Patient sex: F
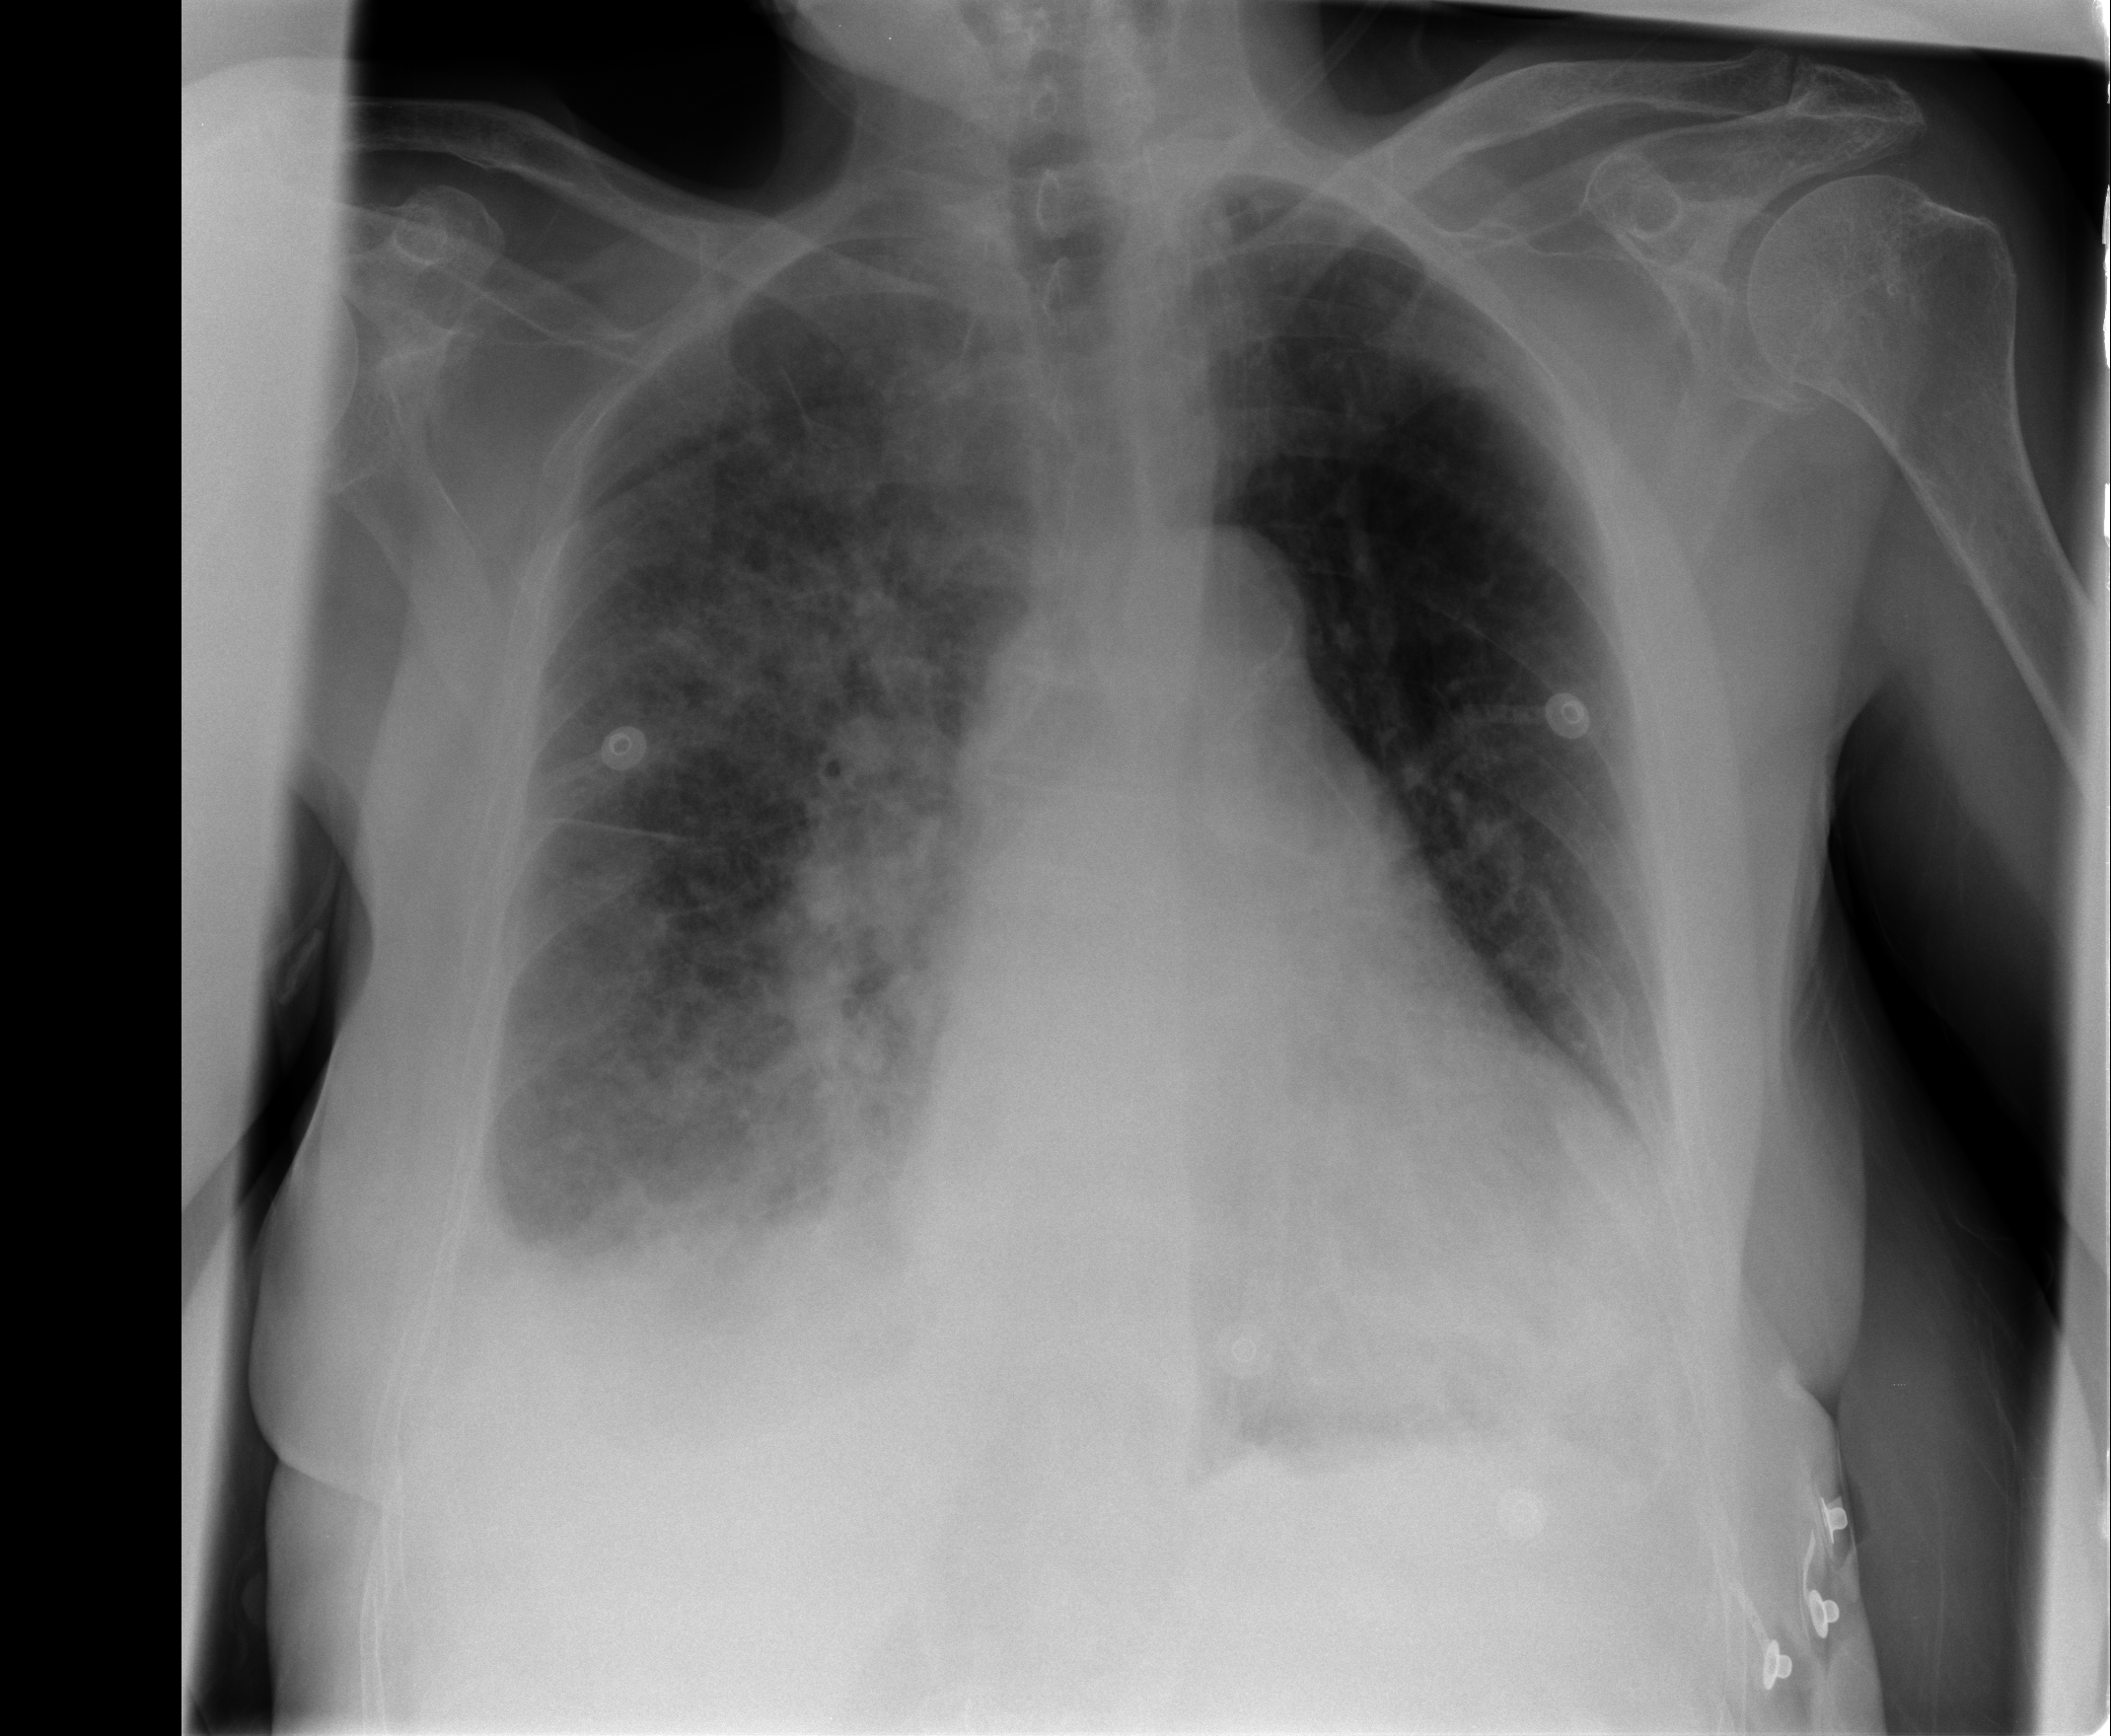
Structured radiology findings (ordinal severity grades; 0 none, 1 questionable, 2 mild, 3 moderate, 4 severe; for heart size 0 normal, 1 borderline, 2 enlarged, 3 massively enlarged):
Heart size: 2
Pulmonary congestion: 0
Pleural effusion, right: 2
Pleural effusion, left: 2
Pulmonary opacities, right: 3
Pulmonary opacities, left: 0
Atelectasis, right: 2
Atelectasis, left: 2